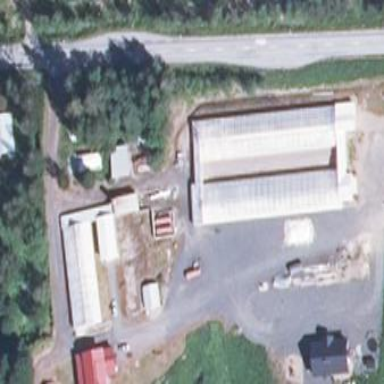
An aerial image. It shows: Area dedicated to greenhouse horticulture.